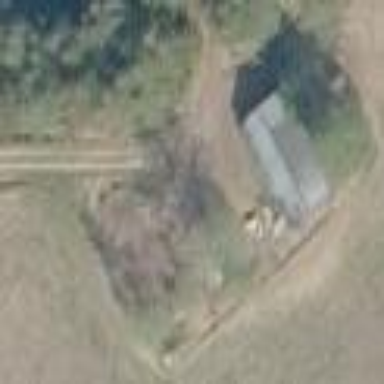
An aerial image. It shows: Farmyard area.